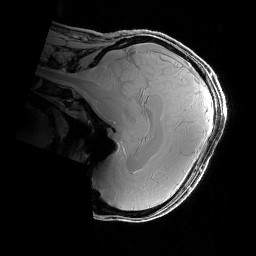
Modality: PDw
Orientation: sagittal
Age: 31
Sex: male
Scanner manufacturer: siemens
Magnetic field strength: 6.98 T
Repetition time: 1.3 s
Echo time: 0.00231 s